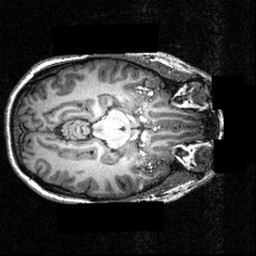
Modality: T1w
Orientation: axial
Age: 24
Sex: female
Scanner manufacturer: siemens
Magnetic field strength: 3.951 T
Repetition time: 1.5 s
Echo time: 0.00335 s